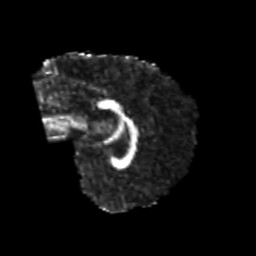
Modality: FA
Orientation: sagittal
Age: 26
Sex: female
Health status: healthy
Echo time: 0.074 s